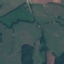
Land use / land cover class: Pasture